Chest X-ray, PA view. Patient: 50 years old, sex M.
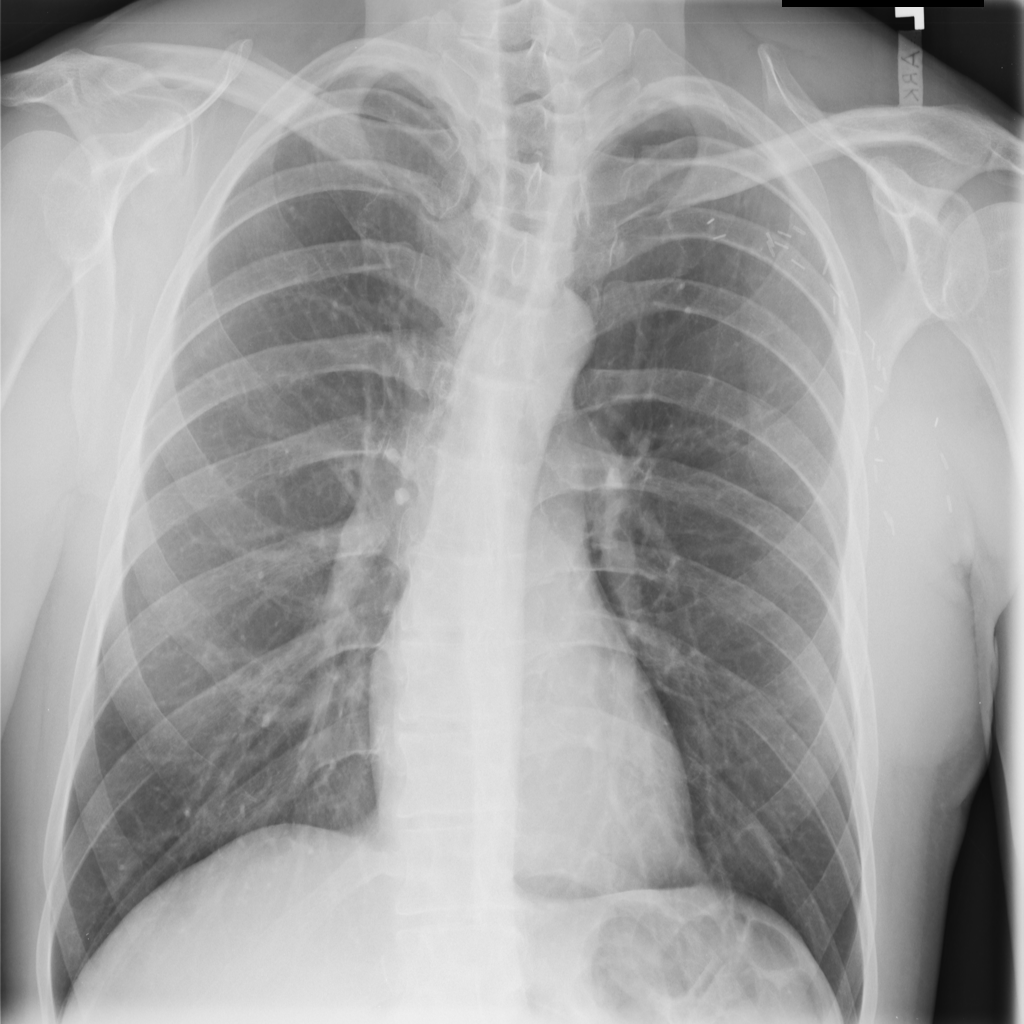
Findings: No Finding